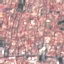
Land use / land cover: Residential